【题型】选择题　【知识点】平面几何　【难度】medium
如图，把$\triangle ABC$剪成三部分，边$AB$，$BC$，$AC$放在同一直线$l$上，点$O$都落在直线$MN$上，直线$MN\parallel l$．在$\triangle ABC$中，若$\angle BOC = 124^\circ$，则$\angle BAC$的度数为 (\quad)

\vspace{3pt}
\noindent
A．$72^\circ$\qquad B．$70^\circ$\qquad C．$68^\circ$\qquad D．$54^\circ$
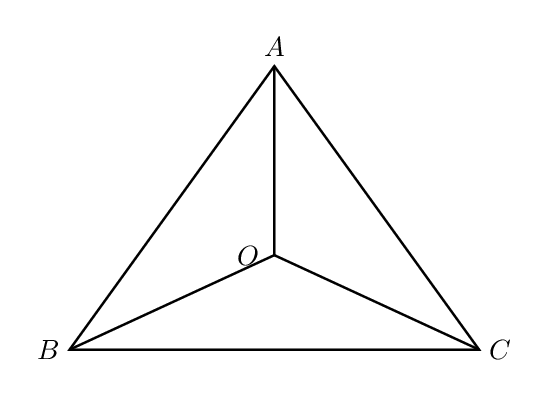
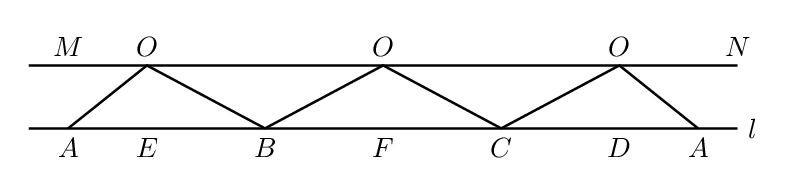
【解答】
\vspace{8pt}
\noindent
\textbf{【答案】}C

\vspace{3pt}
\noindent
\textbf{【分析】}本题考查三角形内心，三角形内角和定理，读懂题意，熟练掌握三角形内心的判定及性质是解决问题的关键．过点$O$分别作$OD \perp AC$于$D$，$OE \perp AB$于$E$，$OF \perp BC$于$F$，如图所示，得到点$O$是$\triangle ABC$的内心，即点$O$为三个内角平分线的交点，然后根据三角形内角和定理即可得到答案．

\vspace{5pt}
\noindent
\textbf{【详解】}解：过点$O$分别作$OD \perp AC$于$D$，$OE \perp AB$于$E$，$OF \perp BC$于$F$，如图所示：

\noindent
$\because$直线$MN\parallel l$，

\noindent
$\therefore OD = OE = OF$，

\noindent
$\therefore$点$O$是$\triangle ABC$的内心，即点$O$为三个内角平分线的交点，

\noindent
$\because \angle BOC = 124^\circ$

\noindent
$\therefore \angle OBC + \angle OCB = 180^\circ - \angle BOC = 56^\circ$

\noindent
$\therefore \angle ABC + \angle ACB = 2(\angle OBC + \angle OCB) = 112^\circ$，

\noindent
$\therefore \angle BAC = 180^\circ - (\angle ABC + \angle ACB) = 68^\circ$．

\noindent
故选：C．
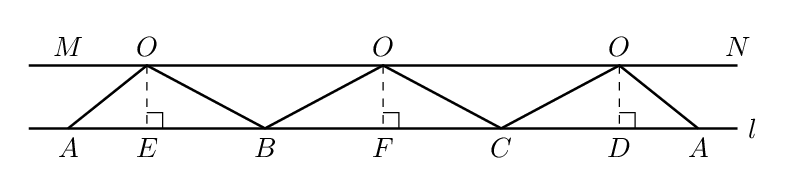